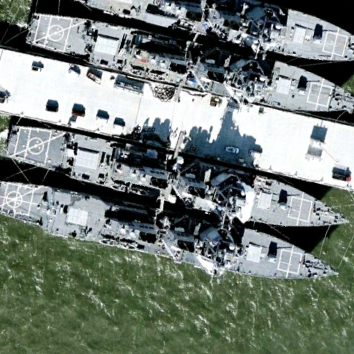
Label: destroyer